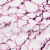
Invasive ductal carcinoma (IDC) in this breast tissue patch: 0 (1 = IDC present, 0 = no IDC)